Frequency: 99900
Velocity: 0,3100
Power: 40,7
Pulse duration: 0,0000001
Pass count: 1
Magnification: 10
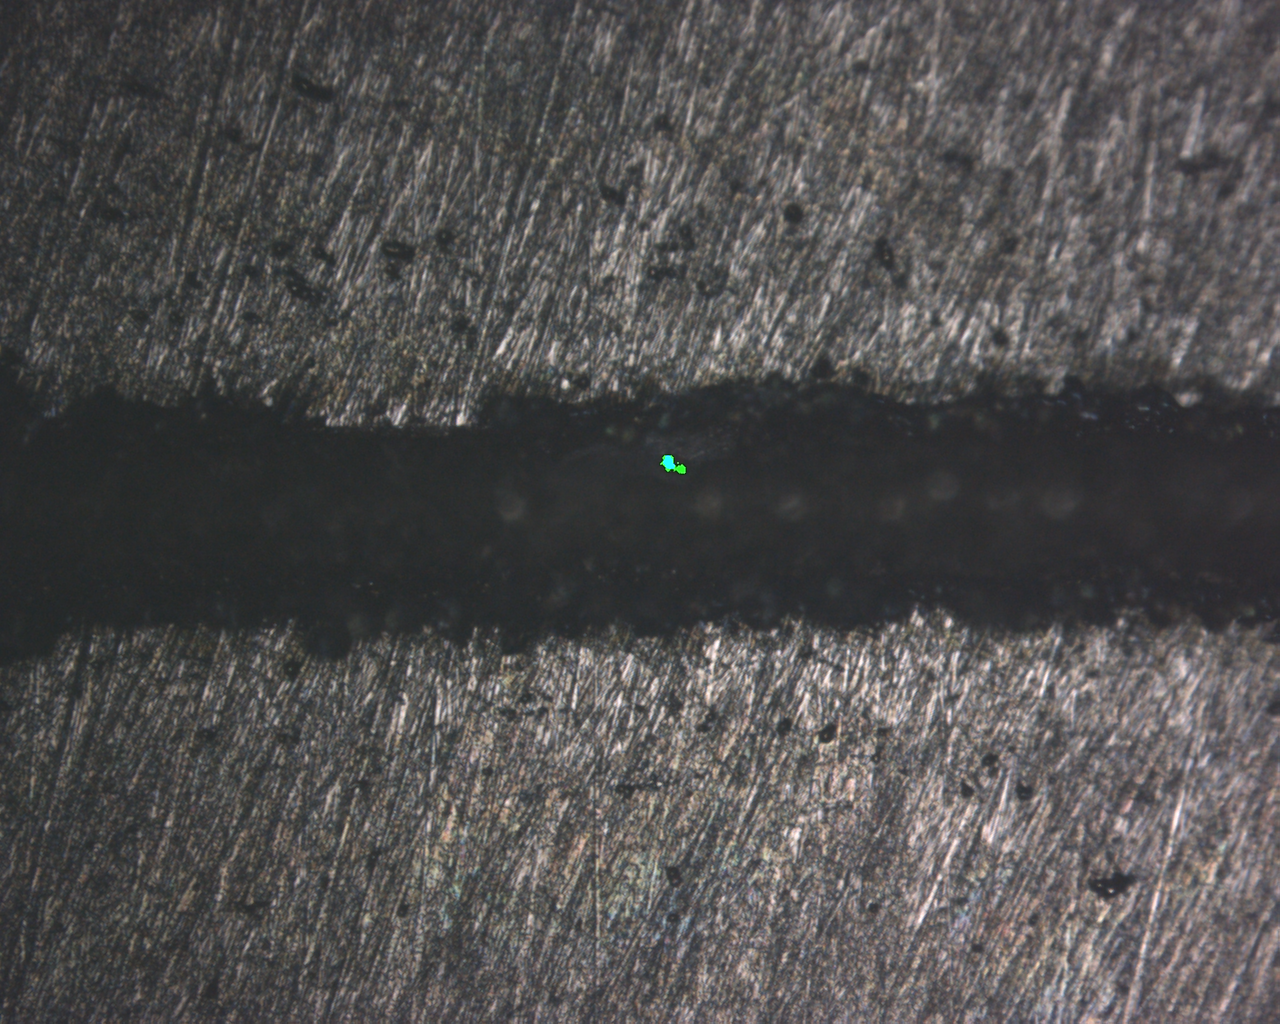
Measured width: 141.579
Other width: 96.637